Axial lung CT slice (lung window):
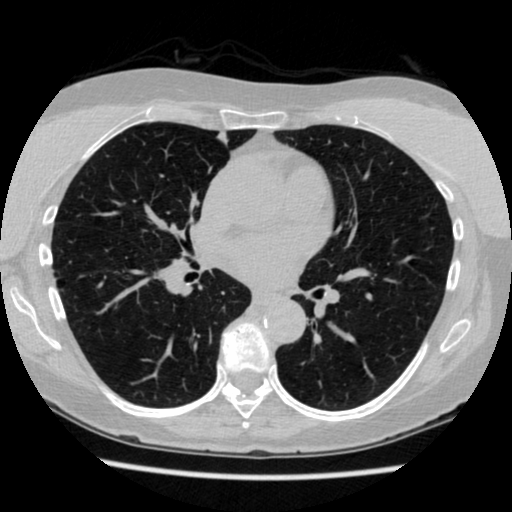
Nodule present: no